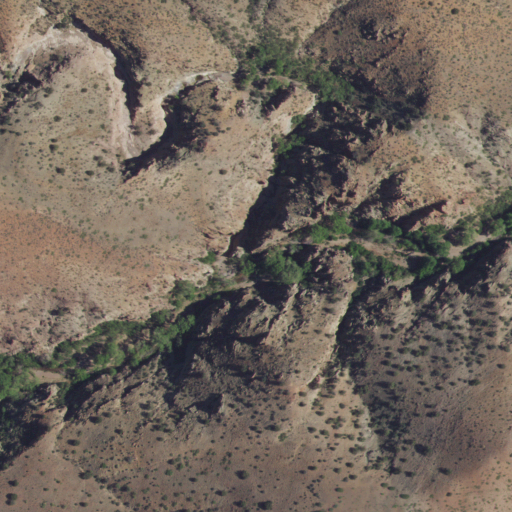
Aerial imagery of valley in New Mexico named Cross O Canyon containing shrub, woody wetlands, grassland, and herbaceous wetlands